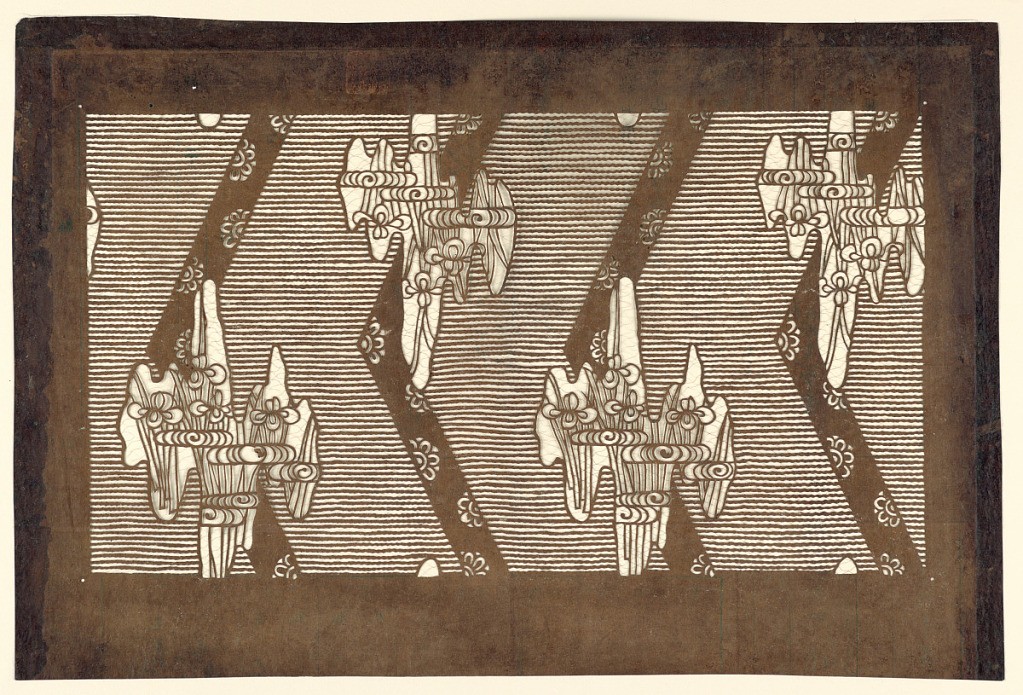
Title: Plank bridge over an Iris Pond
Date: mid 18th - early 19th century
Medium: Mulberry paper (kozo washi) treated with fermented persimmon tannin (kakishibu), and silk threads (itoire)
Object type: Katagami
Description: Stylized iris motifs on a horizontally striped background with four horizontally placed chevrons across the stencil